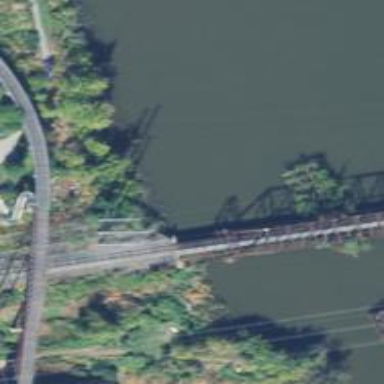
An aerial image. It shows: Abandoned railway bridge that is swingable.